Question: In Office, a yellow or red message bar is sometimes shown below the ribbon. It is usually red for security related messages, and yellow for information messages.
The screenshot below shows displaying a typical message bar.

I would like to create a small add-on that programatically uses this UI feature. Is that possible? I've searched the <URL> but can't find any reference on how to do this.
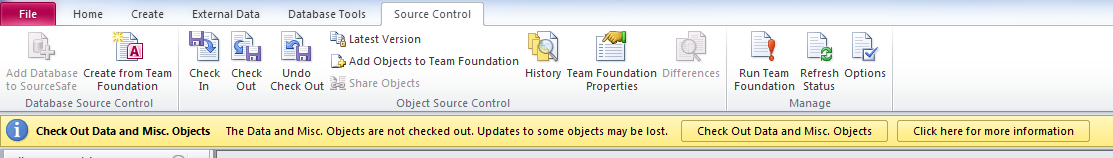
Answer: The best answer to my own question so far is to style a <URL> to prevent it from being moved. Not marking this as the answer just yet in case anyone knows of something better.